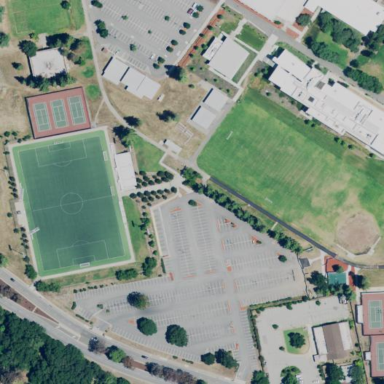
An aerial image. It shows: Soccer pitch for outdoor sports and leisure activities.